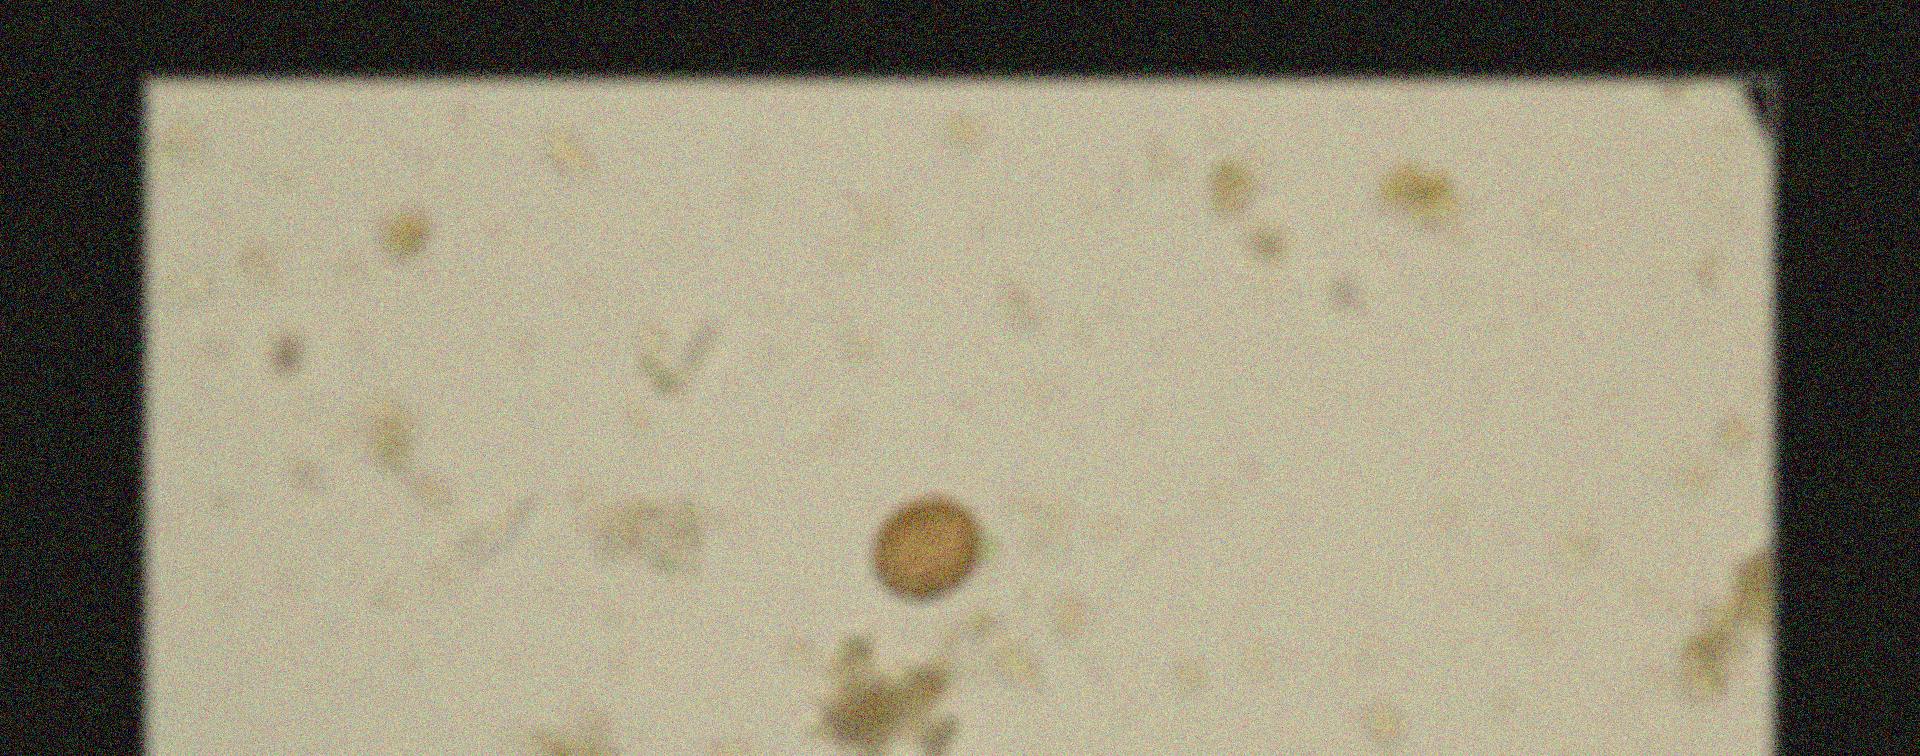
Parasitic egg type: Taenia spp. egg